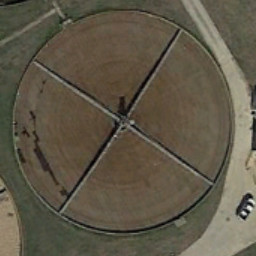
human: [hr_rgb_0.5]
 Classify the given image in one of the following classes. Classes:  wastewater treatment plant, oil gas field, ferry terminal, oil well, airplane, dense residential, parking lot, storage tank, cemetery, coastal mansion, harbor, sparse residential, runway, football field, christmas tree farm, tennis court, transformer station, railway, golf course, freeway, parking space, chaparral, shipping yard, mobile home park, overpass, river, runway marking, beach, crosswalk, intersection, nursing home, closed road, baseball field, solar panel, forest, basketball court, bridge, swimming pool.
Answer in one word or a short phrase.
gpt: wastewater treatment plant